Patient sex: M
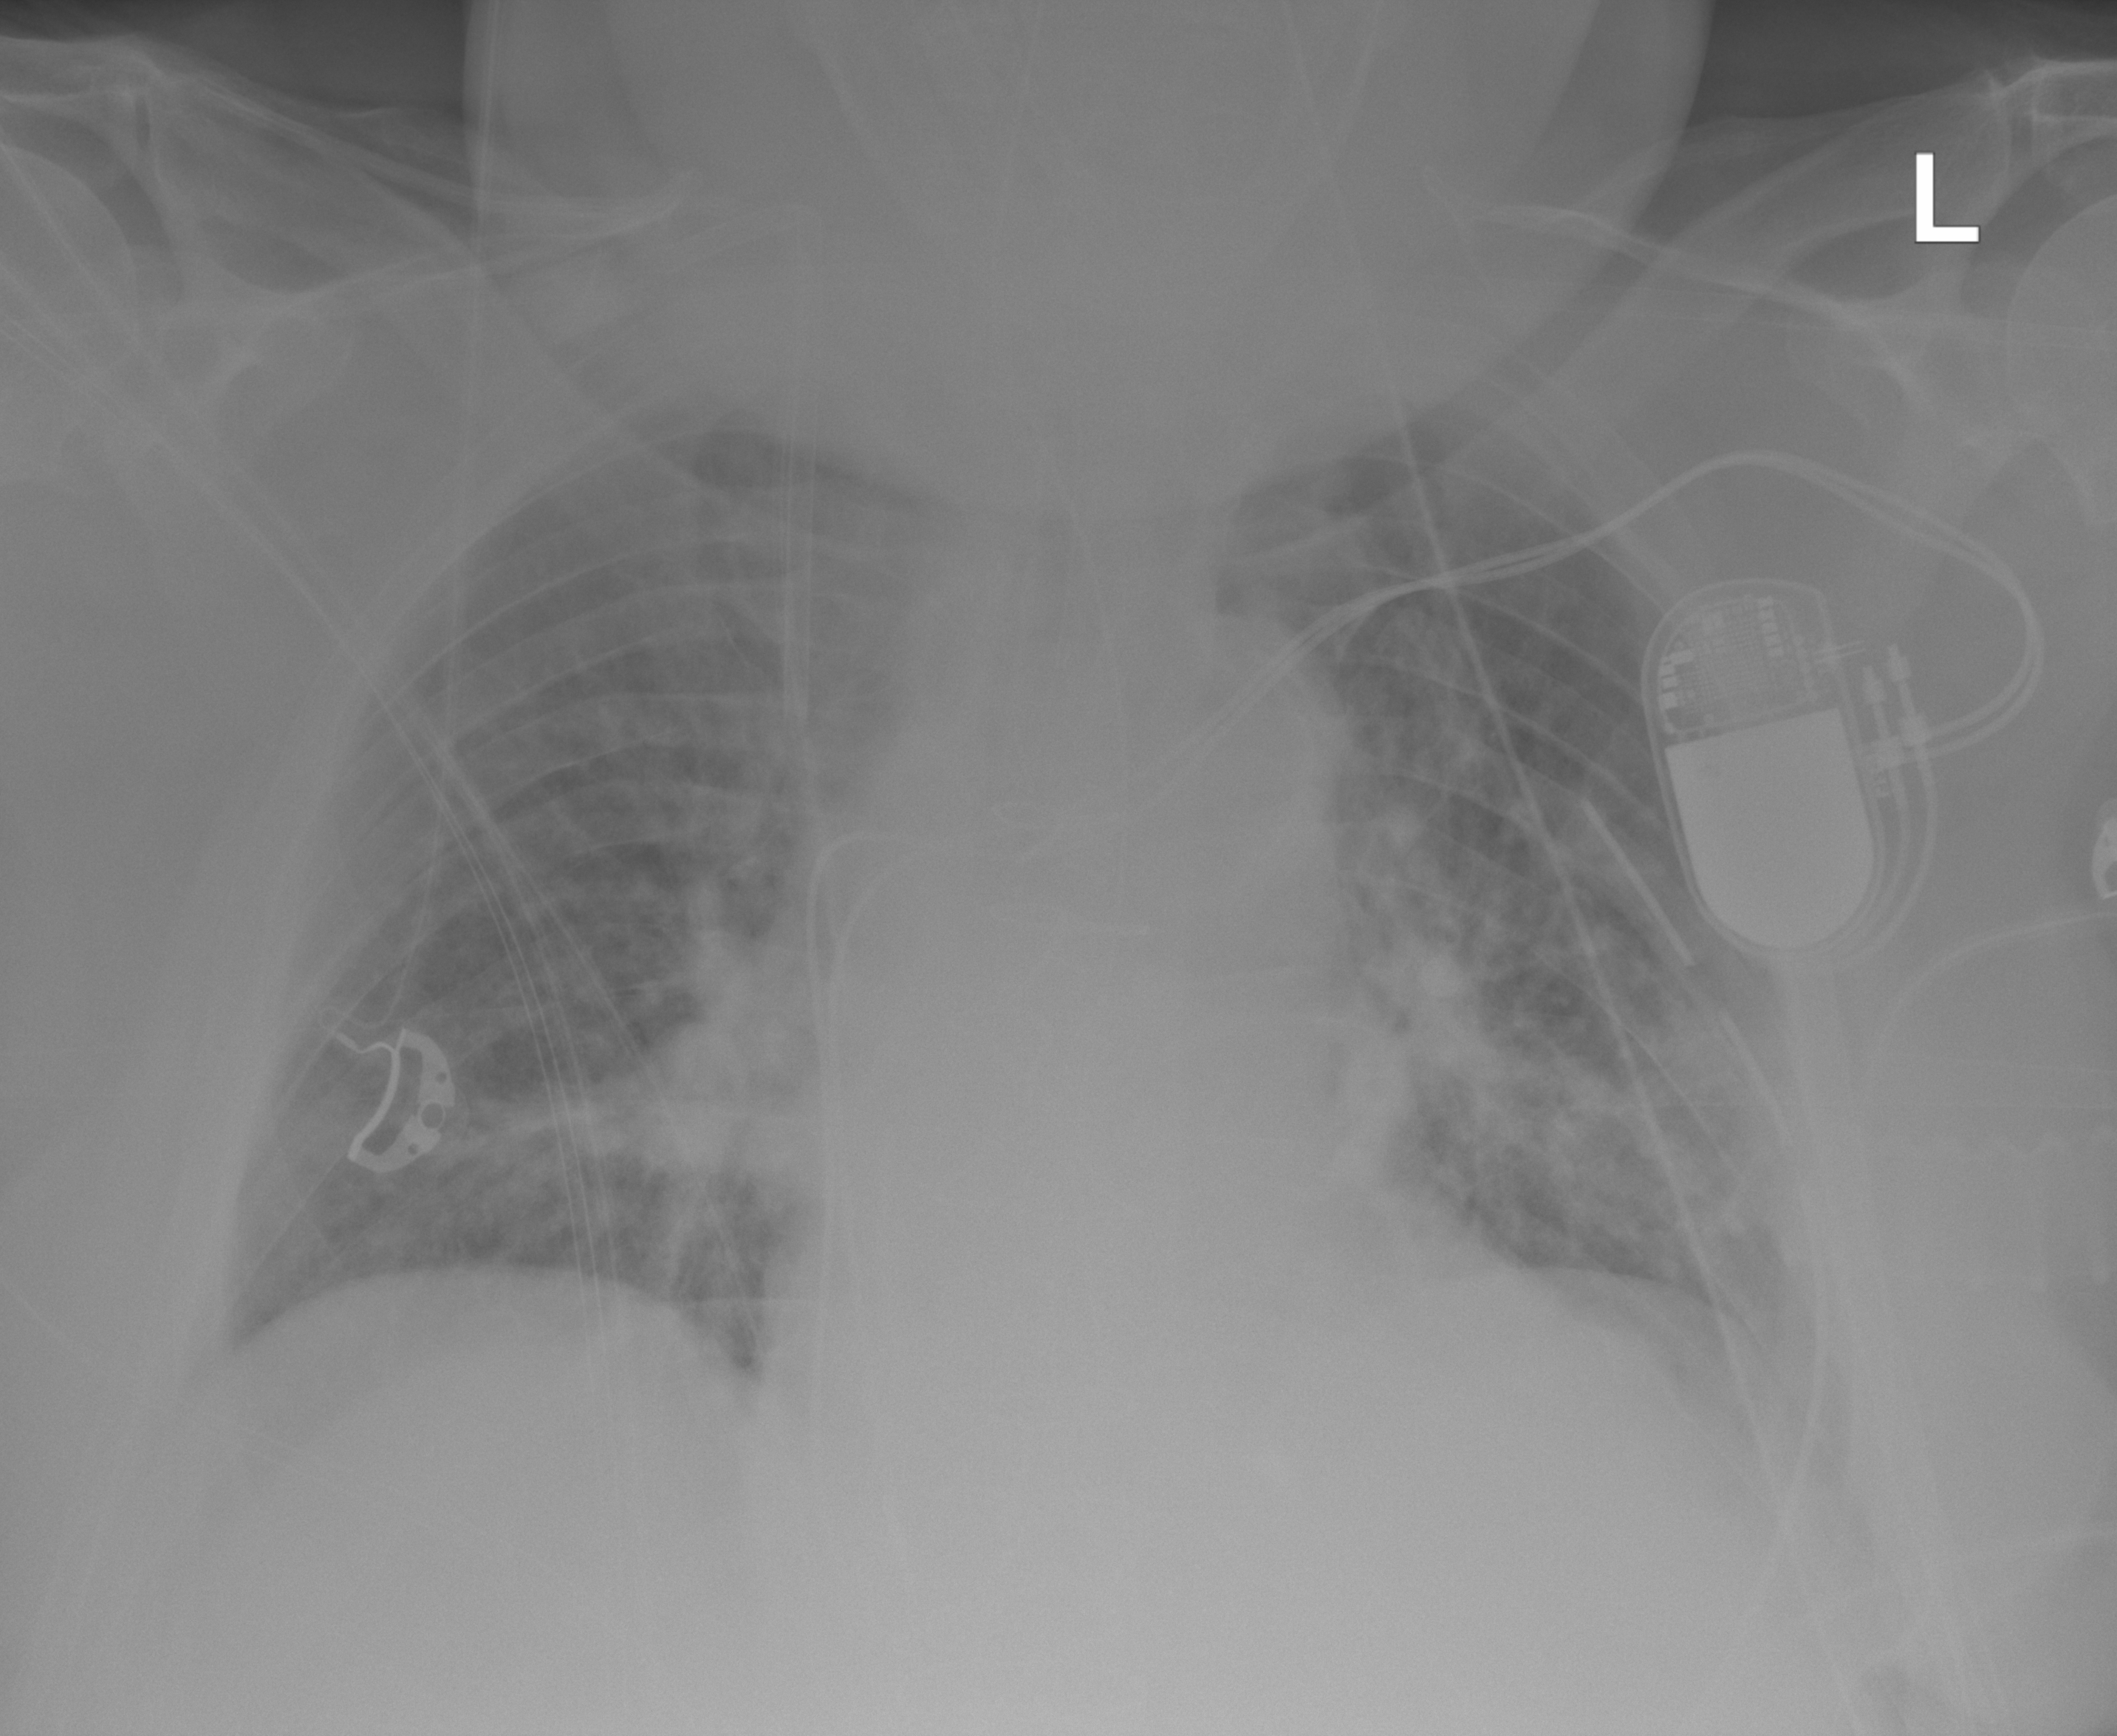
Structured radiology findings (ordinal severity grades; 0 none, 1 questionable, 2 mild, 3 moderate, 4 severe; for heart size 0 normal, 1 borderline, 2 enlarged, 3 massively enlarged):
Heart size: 2
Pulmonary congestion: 2
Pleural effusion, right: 0
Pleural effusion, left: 0
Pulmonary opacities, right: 0
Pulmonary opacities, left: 0
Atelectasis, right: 0
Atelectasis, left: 0